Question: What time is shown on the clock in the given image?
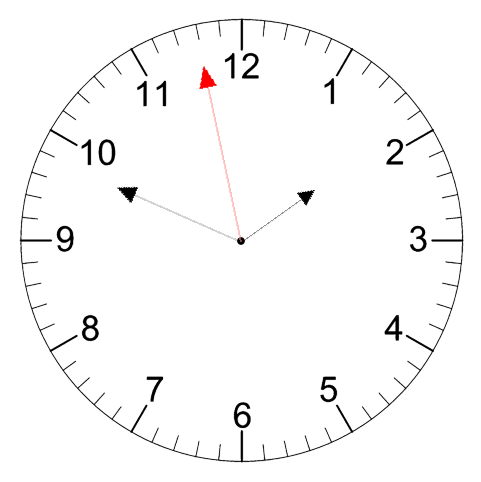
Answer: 01:48:58